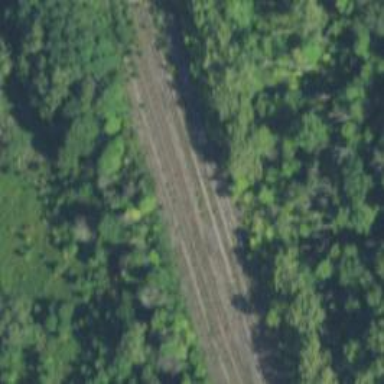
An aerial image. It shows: Disused railway yard.